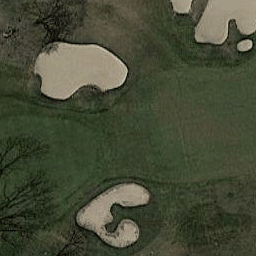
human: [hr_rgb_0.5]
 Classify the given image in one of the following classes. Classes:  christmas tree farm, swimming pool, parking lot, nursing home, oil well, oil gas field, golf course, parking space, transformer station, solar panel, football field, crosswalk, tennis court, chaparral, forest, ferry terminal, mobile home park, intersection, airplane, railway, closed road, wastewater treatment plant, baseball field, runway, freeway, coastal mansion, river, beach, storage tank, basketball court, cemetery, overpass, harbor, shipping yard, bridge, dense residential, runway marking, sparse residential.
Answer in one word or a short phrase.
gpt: golf course